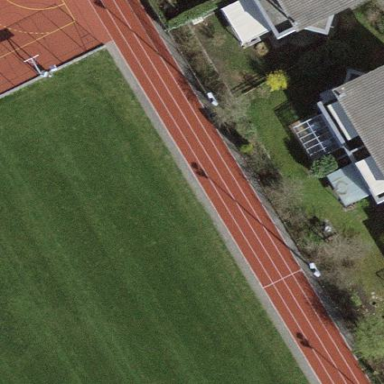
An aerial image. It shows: Athletic track located in leisure land area.